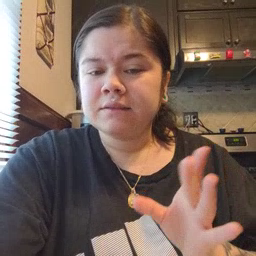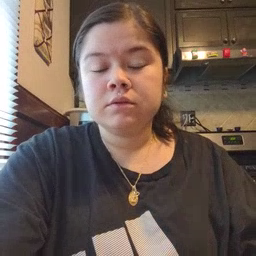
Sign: hate